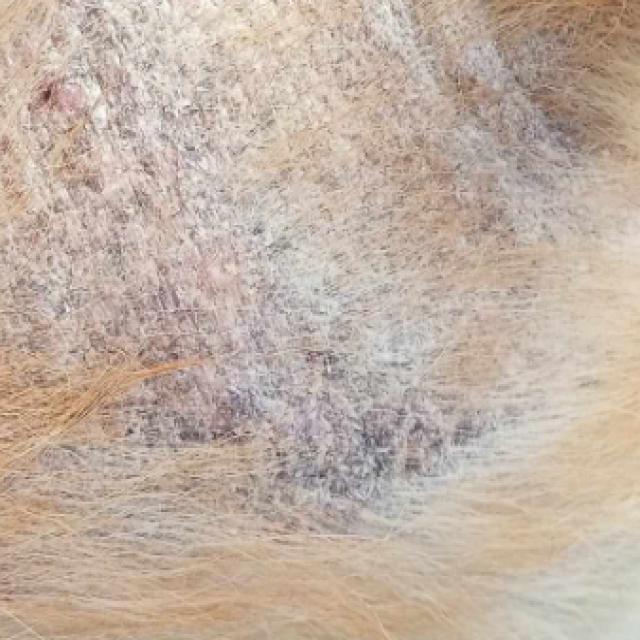
Canine demodicosis (Demodex mange) — caused by Demodex canis mites. Presents with alopecia, follicular papules, pustules, and comedones. Often localized on face and forelimbs.